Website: macys
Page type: customer-info-address
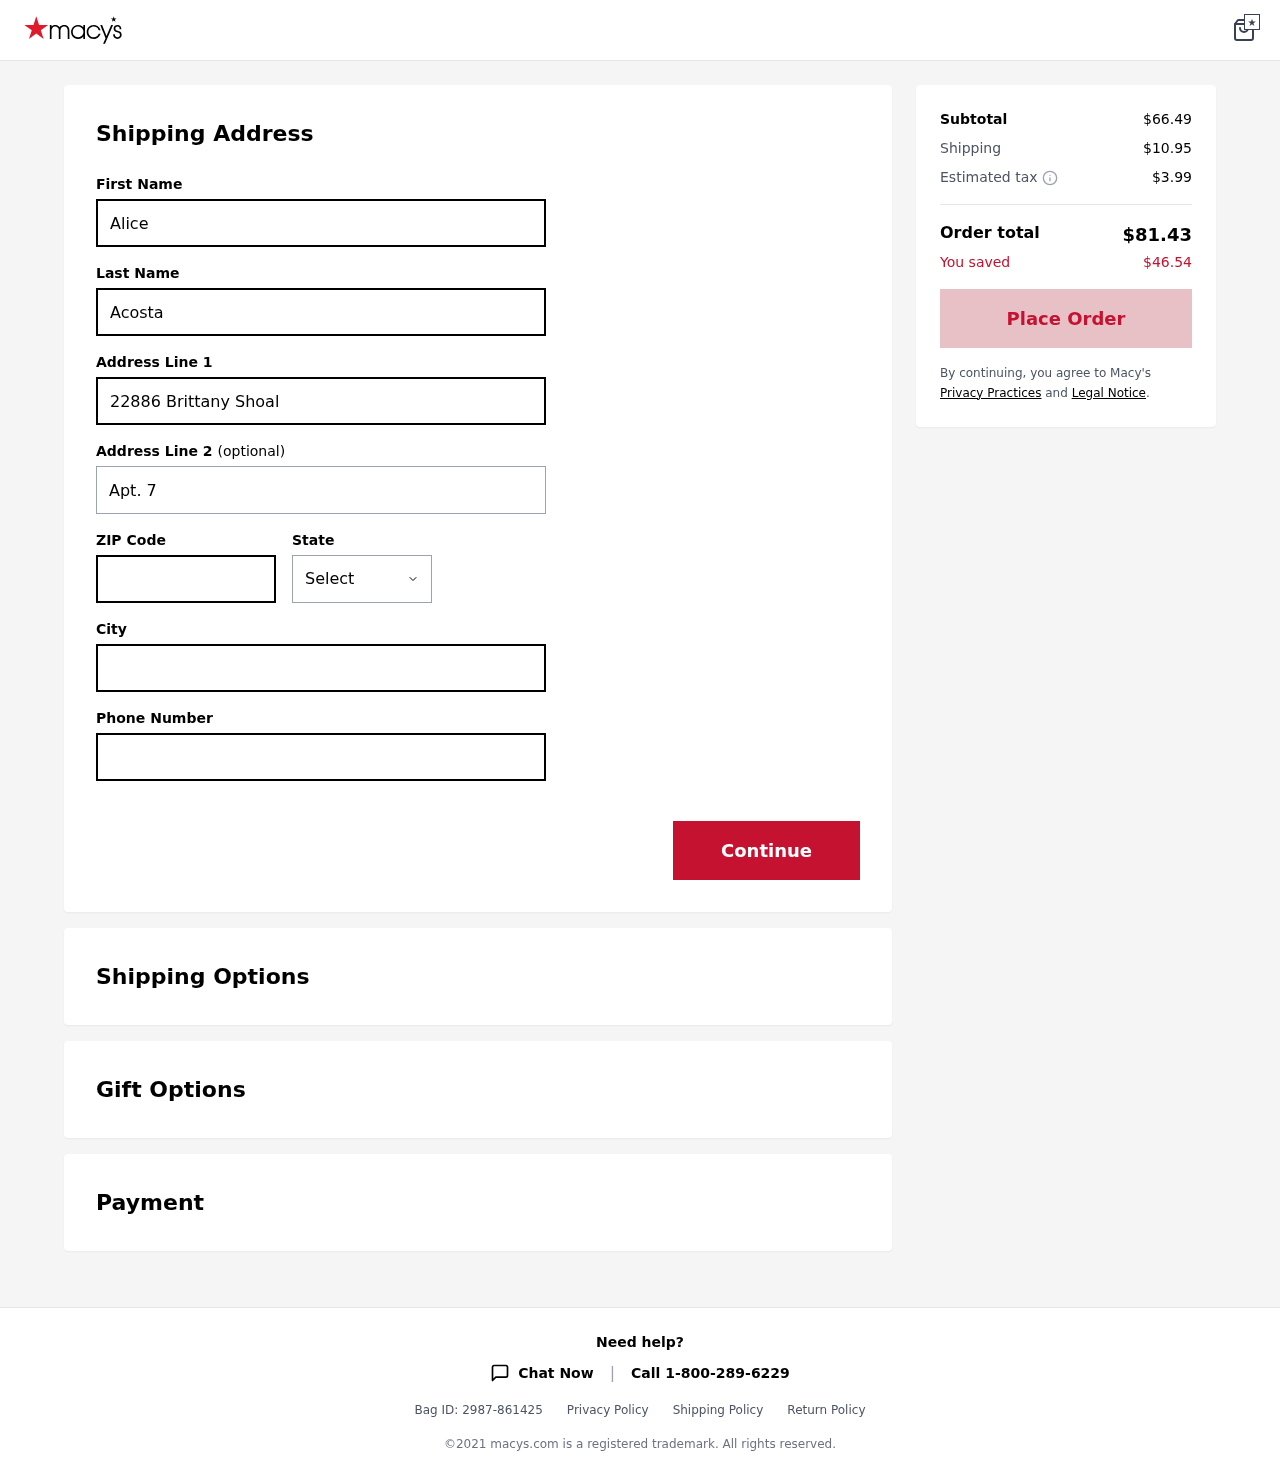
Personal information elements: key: PII_CITY
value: Estesmouth
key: PII_FIRSTNAME
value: Alice
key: PII_LASTNAME
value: Acosta
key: PII_PHONE
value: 8557119572
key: PII_POSTCODE
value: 59239
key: PII_STATE
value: Louisiana
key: PII_STREET
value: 22886 Brittany Shoal
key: PII_STREET2
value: Apt. 757
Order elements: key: ORDER_SUBTOTAL
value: $66.49
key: ORDER_SHIPPING_COST
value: $10.95
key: ORDER_TAX
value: $3.99
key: ORDER_TOTAL
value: $81.43
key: ORDER_SAVINGS
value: $46.54